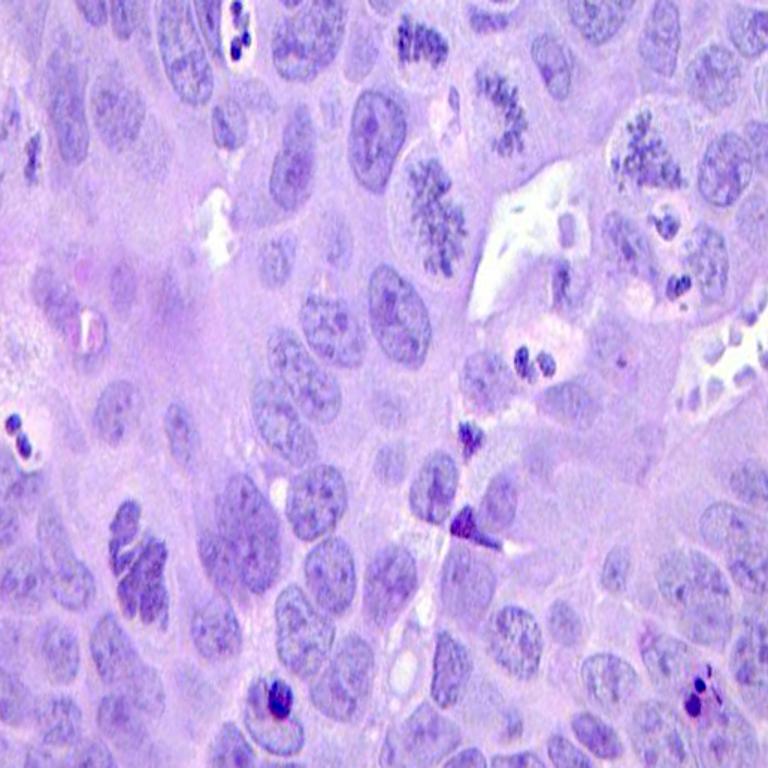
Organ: colon
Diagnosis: adenocarcinomas